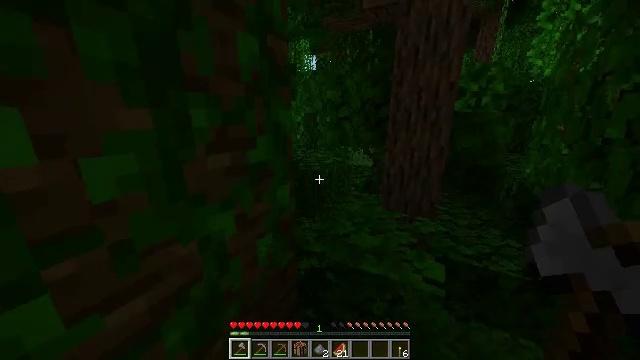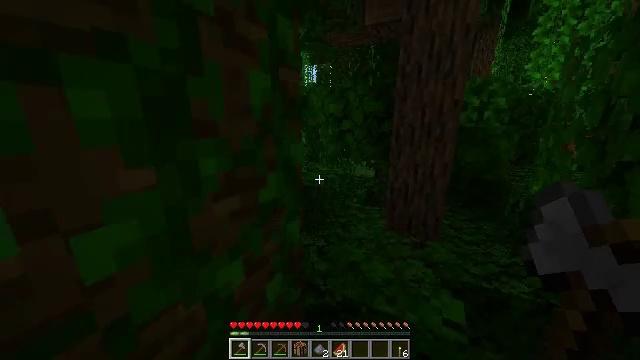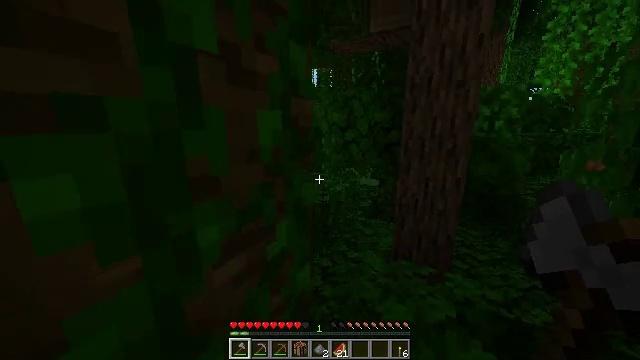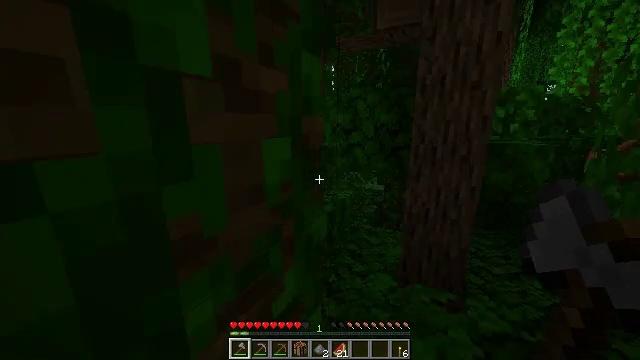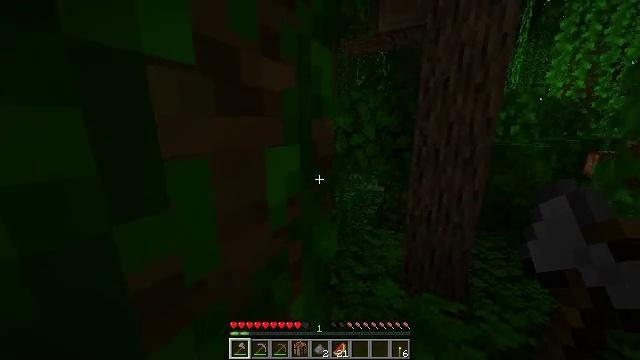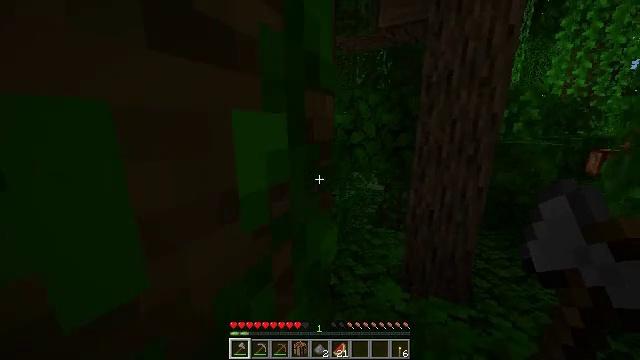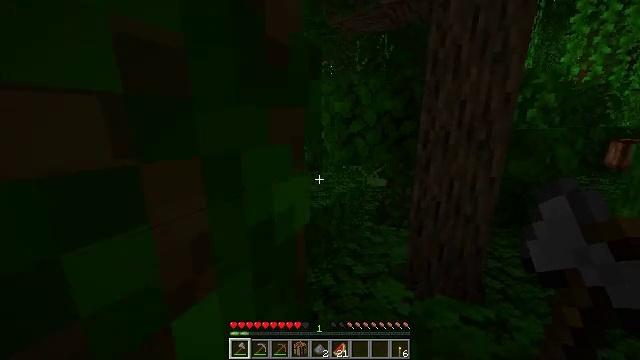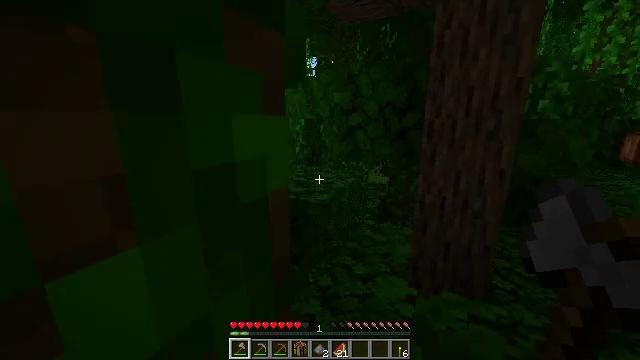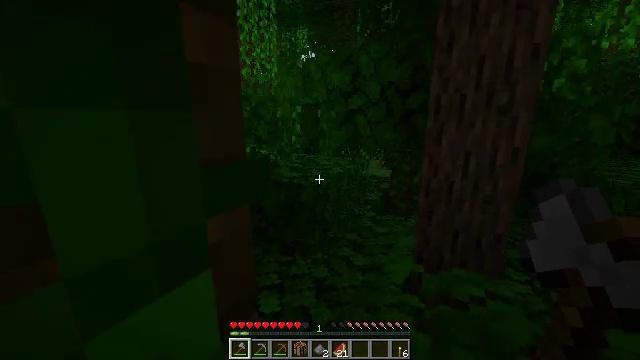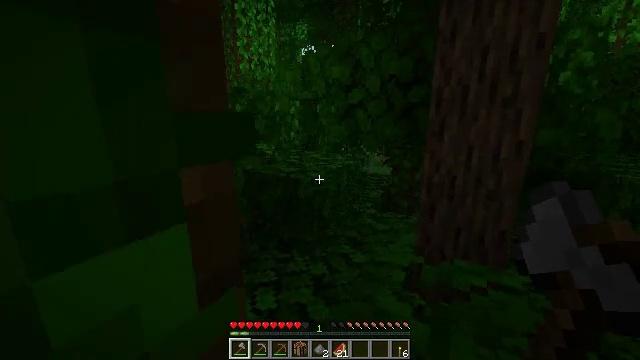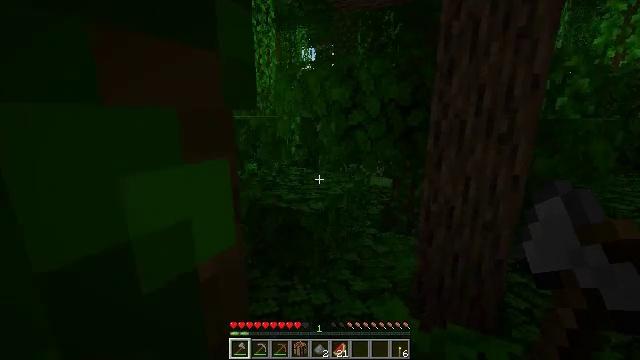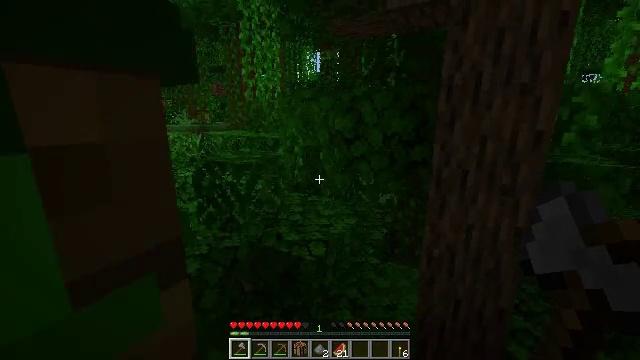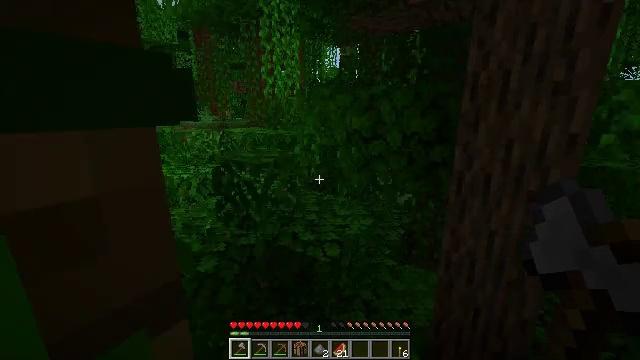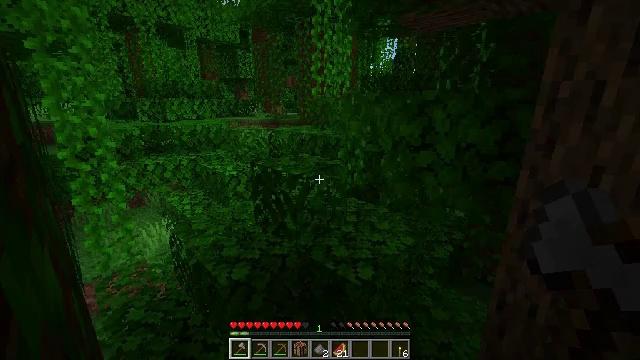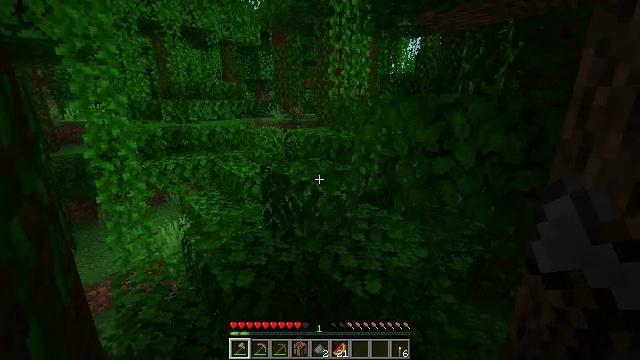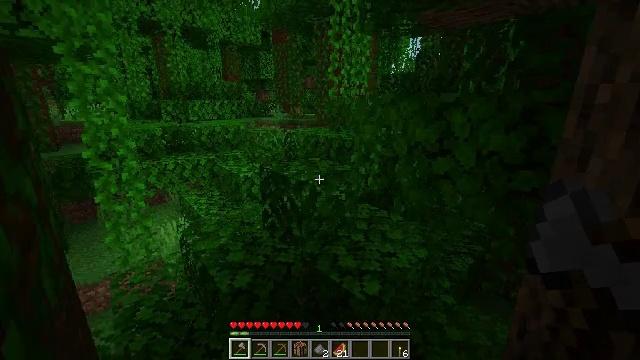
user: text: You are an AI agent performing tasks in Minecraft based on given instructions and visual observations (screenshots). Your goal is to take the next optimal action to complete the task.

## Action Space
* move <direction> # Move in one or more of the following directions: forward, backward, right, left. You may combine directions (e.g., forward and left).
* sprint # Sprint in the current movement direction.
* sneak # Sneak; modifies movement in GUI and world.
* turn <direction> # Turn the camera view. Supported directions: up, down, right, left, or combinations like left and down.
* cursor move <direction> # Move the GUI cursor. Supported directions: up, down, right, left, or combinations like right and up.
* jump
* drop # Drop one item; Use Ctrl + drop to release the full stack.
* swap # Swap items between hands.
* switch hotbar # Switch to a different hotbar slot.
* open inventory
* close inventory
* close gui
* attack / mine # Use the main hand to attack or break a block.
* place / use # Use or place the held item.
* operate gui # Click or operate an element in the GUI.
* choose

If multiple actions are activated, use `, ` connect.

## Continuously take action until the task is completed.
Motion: motion action
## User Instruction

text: Clear the ground by mining grass.
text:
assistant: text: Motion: move forward, sprint, turn up, jump
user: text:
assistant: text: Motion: move forward, sprint, turn up, jump
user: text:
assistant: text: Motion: move forward, sprint, jump
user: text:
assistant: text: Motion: move forward, sprint, jump
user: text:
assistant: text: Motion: move forward, sprint, jump
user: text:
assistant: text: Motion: move forward, sprint, jump
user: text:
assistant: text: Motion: move forward, sprint, jump
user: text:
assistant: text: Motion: move forward, sprint, jump
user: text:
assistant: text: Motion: move forward, sprint, jump
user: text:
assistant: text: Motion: move forward, sprint, jump
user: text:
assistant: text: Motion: move forward, sprint, turn left, jump
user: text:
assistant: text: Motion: move forward, sprint, turn left, jump
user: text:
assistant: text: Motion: move forward, sprint, turn left and down, jump
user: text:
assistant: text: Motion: move forward, sprint, turn left, jump
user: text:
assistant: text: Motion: move forward, sprint, jump
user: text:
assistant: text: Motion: move forward, sprint, turn up, jump
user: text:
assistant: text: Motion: move forward, sprint, turn right and up, jump
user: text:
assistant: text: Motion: move forward, sprint, turn right and up, jump
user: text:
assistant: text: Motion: move forward, sprint, turn right and up, jump
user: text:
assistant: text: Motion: move forward, sprint, jump
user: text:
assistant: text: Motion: move forward and move left, sprint, jump
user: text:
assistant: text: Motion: move forward and move left, sprint, jump
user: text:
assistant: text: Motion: move forward and move left, sprint, jump
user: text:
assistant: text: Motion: move forward and move left, sprint, jump
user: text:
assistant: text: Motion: move forward and move left, sprint, turn right and down, jump
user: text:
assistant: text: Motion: move forward and move left, sprint, turn down, jump
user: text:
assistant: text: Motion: move forward, sprint, turn down, jump
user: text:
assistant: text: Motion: move forward, sprint, turn down, jump
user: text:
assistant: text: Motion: move forward, jump
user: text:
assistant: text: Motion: move forward, jump